Interaction volume radius: 5 \u00c5
Interaction volume height: 15 \u00c5
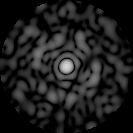
Disorder parameter: 0.8557